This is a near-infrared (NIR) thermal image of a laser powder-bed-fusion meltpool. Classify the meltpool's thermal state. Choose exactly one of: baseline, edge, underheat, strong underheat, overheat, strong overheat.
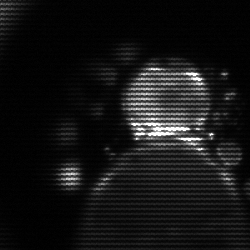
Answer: edge